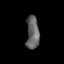
Tissue: skin
Cell type: Epithelial cells
Senescence score: 0.2456
Nuclear area (px): 417
Mean DAPI intensity: 98.612